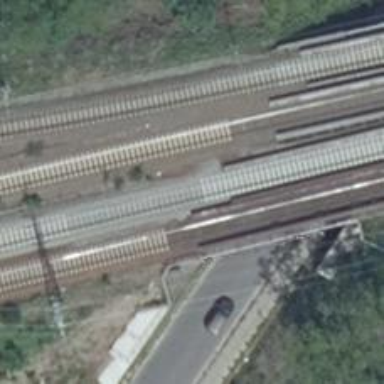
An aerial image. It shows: Bridge over electrified railway with contact line.